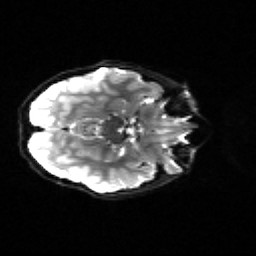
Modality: sbref
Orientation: axial
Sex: male
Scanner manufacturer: siemens
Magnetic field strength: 3 T
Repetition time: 5 s
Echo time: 0.071 s